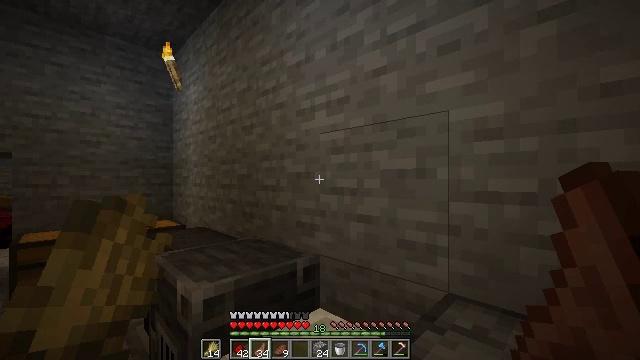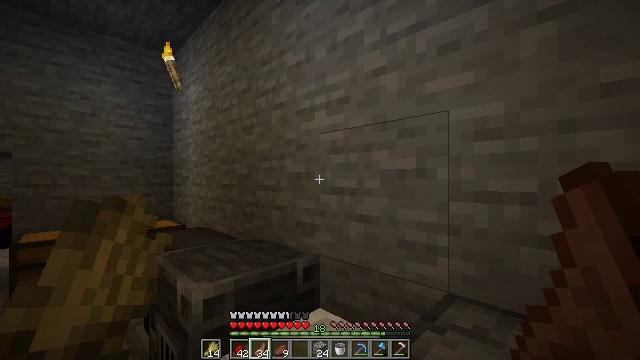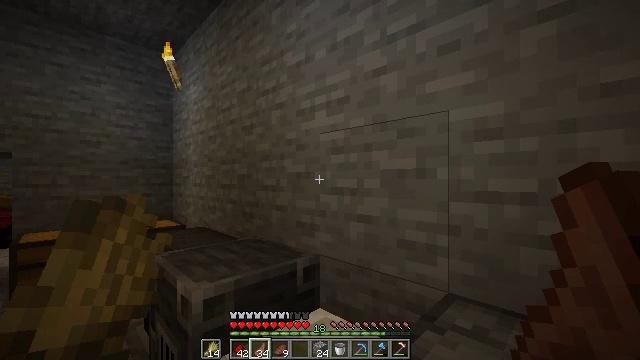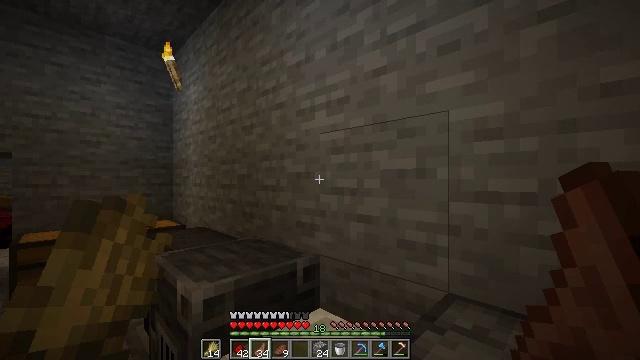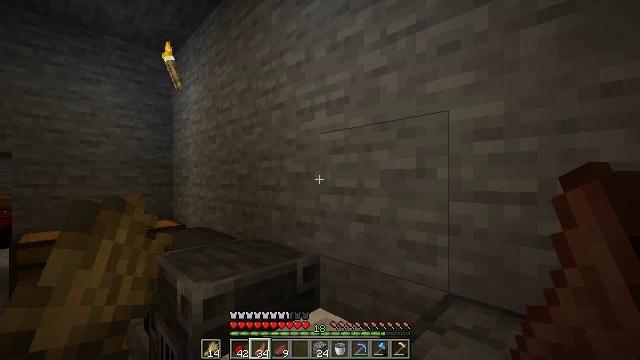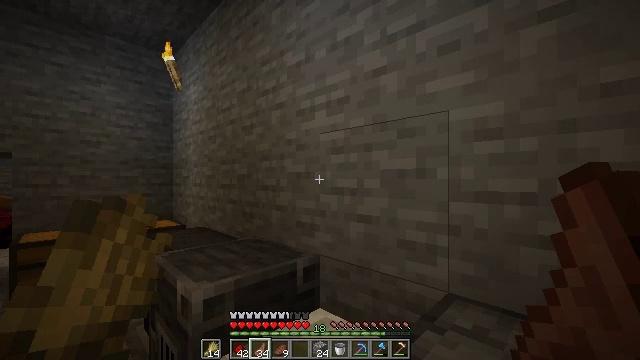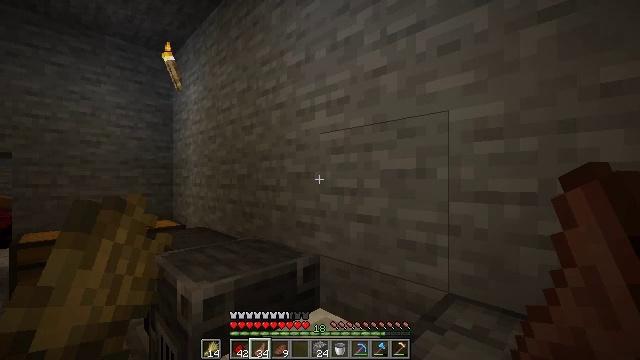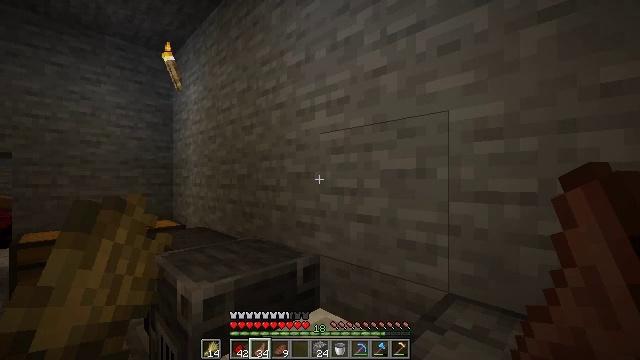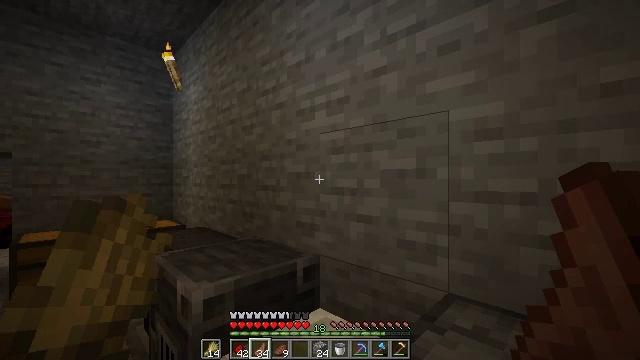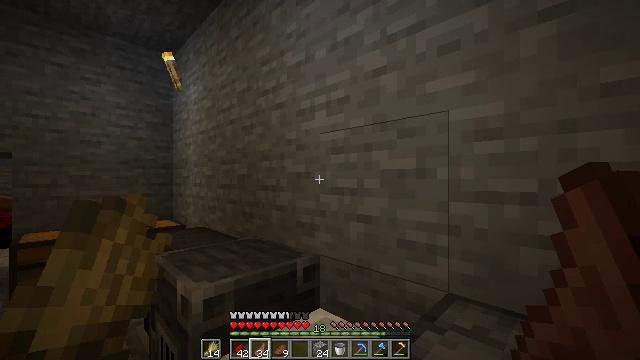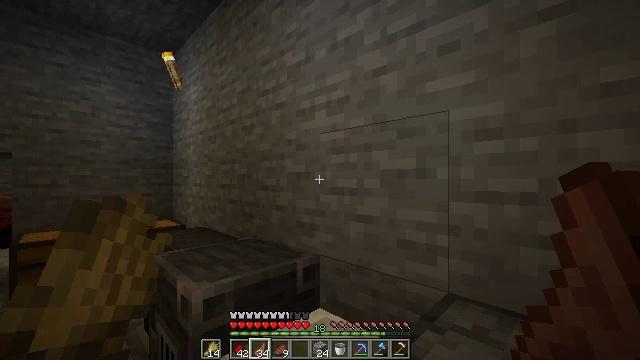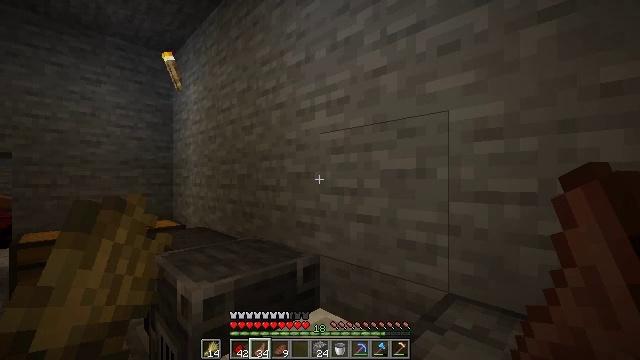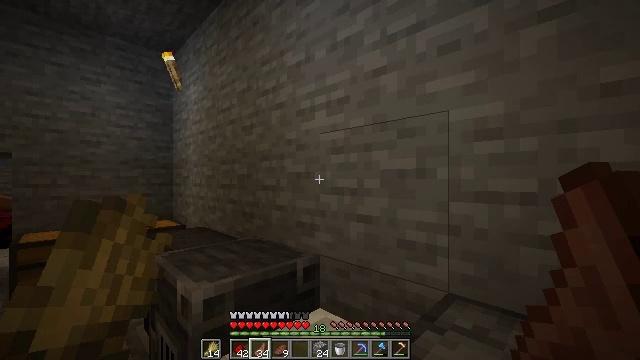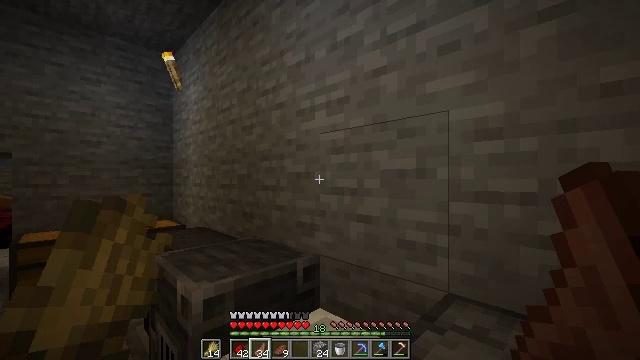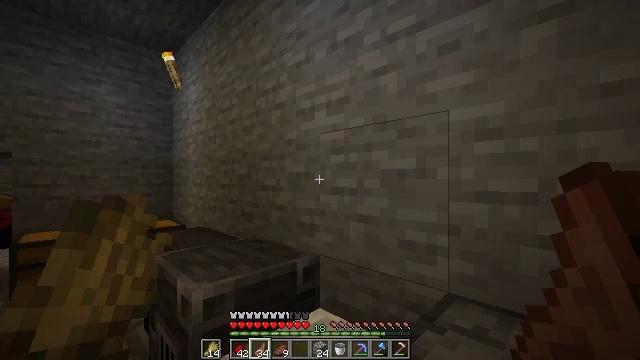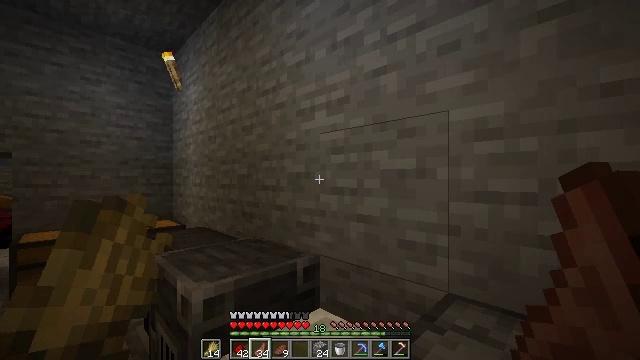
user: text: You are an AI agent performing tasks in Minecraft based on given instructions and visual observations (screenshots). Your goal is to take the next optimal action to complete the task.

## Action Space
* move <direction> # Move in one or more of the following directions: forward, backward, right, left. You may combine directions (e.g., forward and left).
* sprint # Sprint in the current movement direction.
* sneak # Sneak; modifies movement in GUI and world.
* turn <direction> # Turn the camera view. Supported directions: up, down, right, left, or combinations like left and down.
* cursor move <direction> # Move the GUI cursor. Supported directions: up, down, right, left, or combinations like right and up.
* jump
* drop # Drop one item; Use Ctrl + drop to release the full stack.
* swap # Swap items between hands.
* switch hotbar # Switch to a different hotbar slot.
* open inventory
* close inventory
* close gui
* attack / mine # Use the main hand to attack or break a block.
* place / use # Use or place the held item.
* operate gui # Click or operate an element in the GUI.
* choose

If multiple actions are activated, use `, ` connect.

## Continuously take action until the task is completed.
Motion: motion action
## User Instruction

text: Create a spruce fence by combining sticks and spruce planks.
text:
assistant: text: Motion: no_op
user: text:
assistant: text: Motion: no_op
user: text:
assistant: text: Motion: no_op
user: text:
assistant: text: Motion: no_op
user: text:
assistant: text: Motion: no_op
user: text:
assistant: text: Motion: no_op
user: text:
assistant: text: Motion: no_op
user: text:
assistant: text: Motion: no_op
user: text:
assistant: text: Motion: no_op
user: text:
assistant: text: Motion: no_op
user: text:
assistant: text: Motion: no_op
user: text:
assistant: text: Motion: no_op
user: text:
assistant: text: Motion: no_op
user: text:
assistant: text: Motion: no_op
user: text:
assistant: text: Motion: no_op
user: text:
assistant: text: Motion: no_op
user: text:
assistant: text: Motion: no_op
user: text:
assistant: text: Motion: no_op
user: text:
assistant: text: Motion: no_op
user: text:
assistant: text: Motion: no_op
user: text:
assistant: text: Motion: no_op
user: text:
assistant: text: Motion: no_op
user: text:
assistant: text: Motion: no_op
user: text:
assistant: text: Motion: no_op
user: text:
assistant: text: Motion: no_op
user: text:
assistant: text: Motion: no_op
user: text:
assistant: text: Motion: no_op
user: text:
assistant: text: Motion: no_op
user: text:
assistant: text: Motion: no_op
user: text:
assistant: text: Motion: no_op